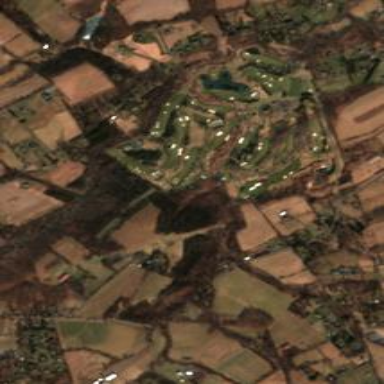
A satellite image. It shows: Golf course.